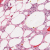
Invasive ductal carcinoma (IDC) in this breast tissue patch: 0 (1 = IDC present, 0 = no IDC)